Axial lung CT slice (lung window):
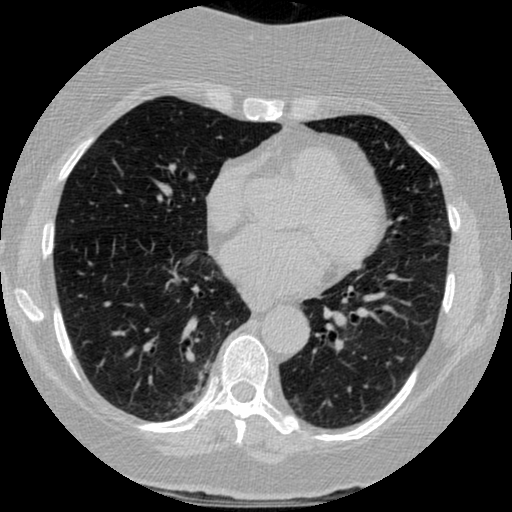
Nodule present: no